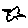
Label: bird